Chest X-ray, PA view. Patient: 59 years old, sex M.
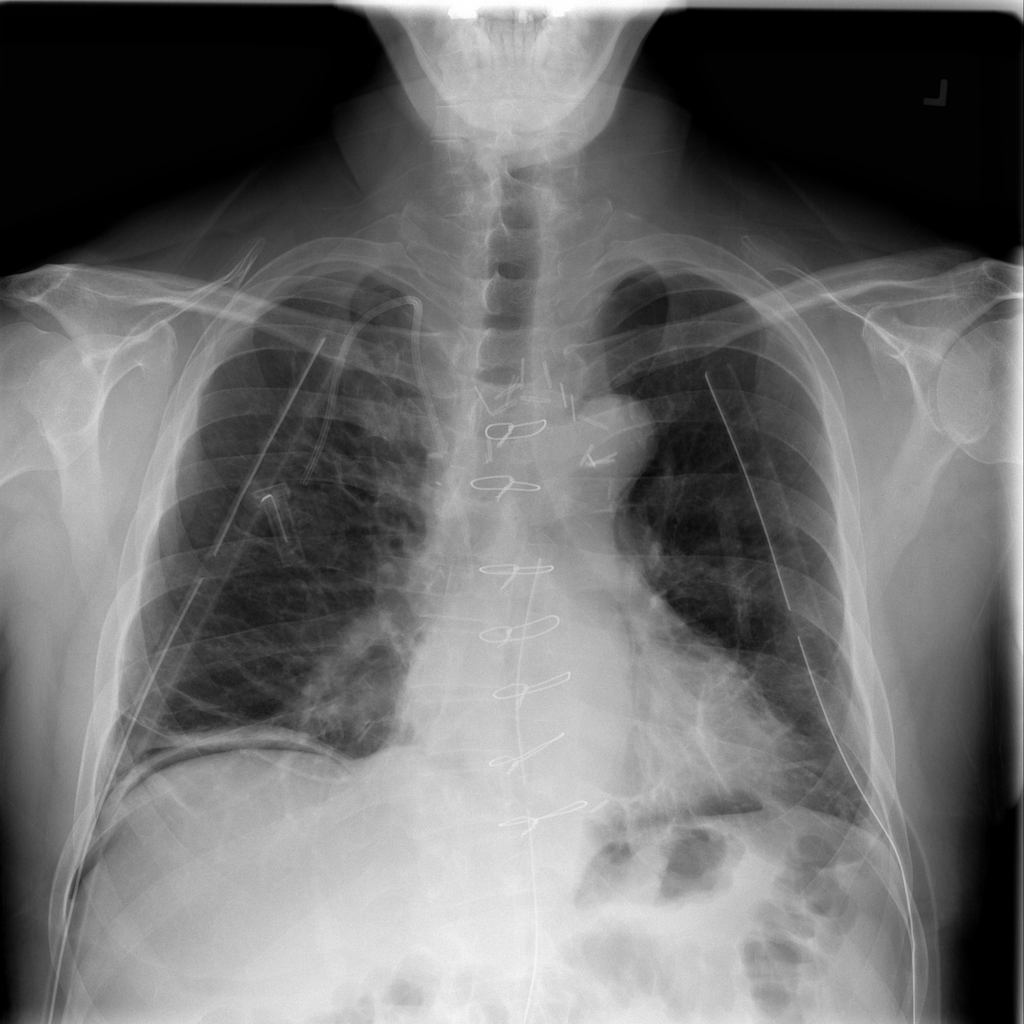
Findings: No Finding